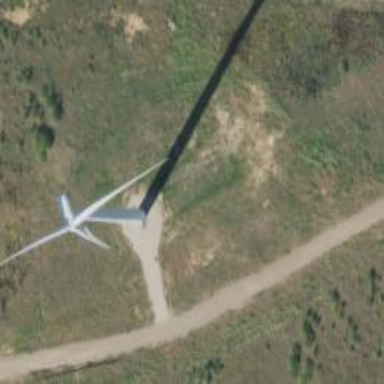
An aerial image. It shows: Wind turbine generator that utilizes wind as its source for generating electricity. It is of the horizontal axis type.